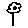
Label: flower